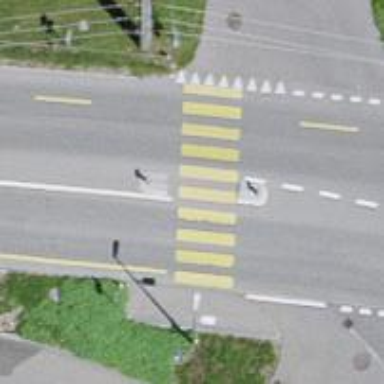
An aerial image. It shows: Zebra crossing with crossing island.